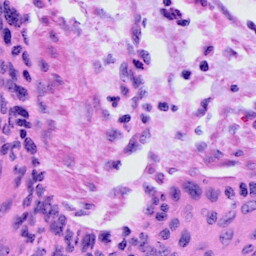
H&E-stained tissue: Cervix